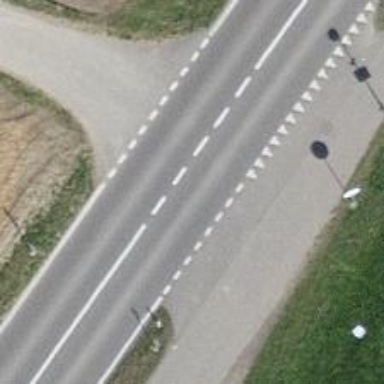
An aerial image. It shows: Asphalt track with grade1 tracktype.